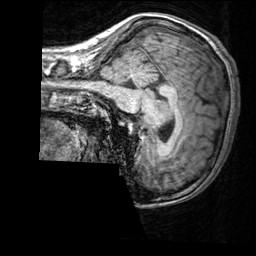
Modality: T1w
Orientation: sagittal
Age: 28
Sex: female
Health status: healthy
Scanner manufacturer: siemens
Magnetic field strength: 3 T
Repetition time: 2.3 s
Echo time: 0.00303 s